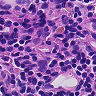
Metastatic tissue present: no